Field crop: maize
Growth stage: 2
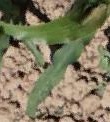
Species: maize